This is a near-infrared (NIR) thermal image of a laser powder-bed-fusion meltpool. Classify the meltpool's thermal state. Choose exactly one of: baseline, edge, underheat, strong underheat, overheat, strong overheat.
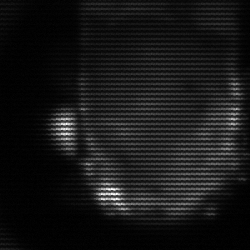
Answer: baseline